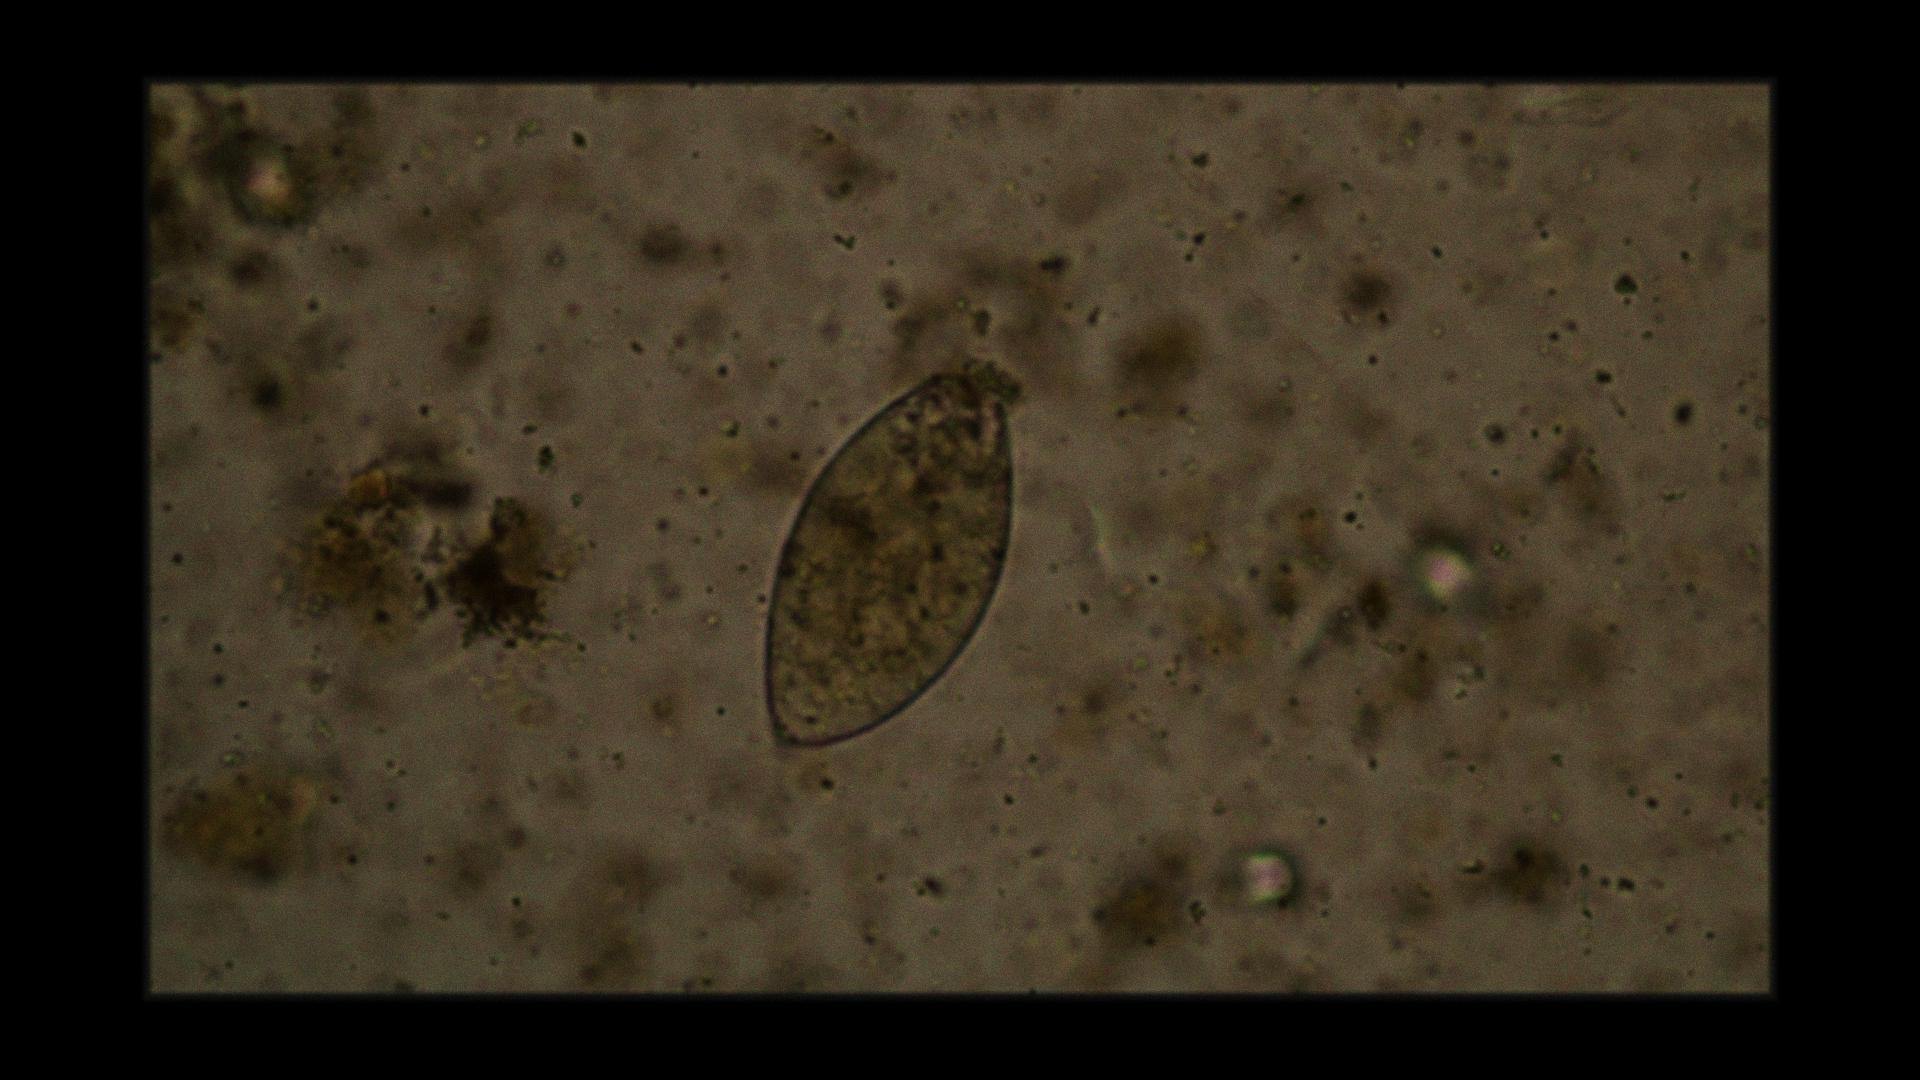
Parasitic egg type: Fasciolopsis buski